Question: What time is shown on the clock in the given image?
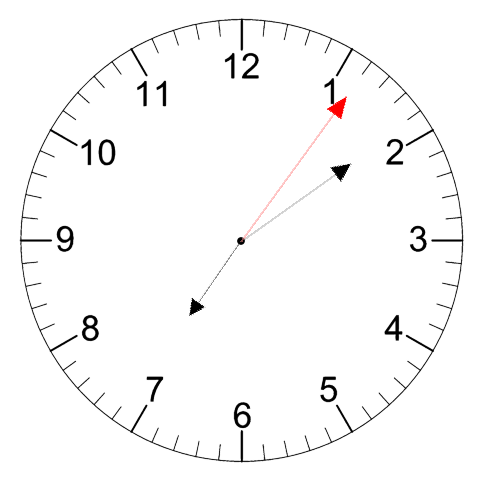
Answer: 07:09:06